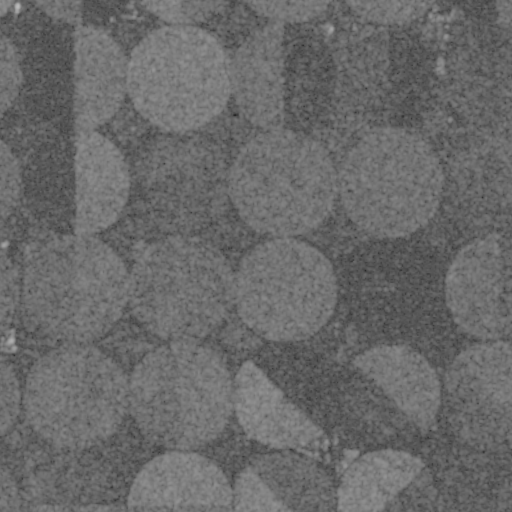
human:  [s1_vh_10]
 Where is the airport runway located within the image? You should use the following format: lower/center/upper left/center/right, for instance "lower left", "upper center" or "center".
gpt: The airport runway is located in the lower left of the image.
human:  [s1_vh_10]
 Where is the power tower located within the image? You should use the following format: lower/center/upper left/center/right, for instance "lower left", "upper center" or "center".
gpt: The power tower is located in the left of the image.
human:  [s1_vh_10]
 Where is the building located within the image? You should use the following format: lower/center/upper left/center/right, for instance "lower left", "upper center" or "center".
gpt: The building is located in the lower left of the image.
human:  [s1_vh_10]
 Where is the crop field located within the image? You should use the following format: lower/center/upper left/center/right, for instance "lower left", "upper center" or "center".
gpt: There is no crop field in the image.

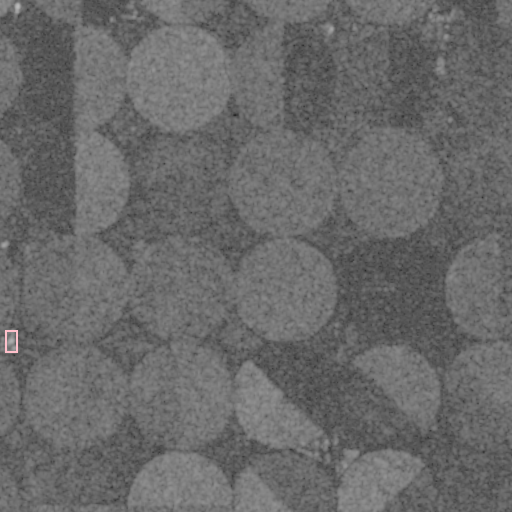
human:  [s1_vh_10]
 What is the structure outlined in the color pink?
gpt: The structure outlined in pink is a building.
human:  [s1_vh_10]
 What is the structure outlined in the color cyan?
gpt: There is no cyan outline.